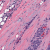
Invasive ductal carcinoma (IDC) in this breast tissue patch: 1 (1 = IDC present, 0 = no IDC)